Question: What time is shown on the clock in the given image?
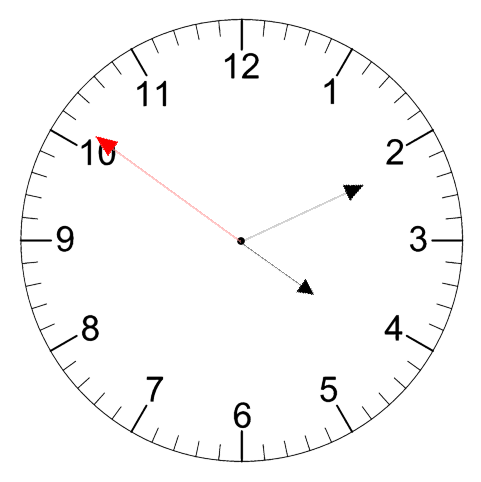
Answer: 04:10:51